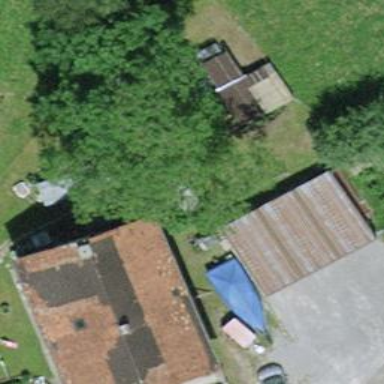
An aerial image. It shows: Group of garages.